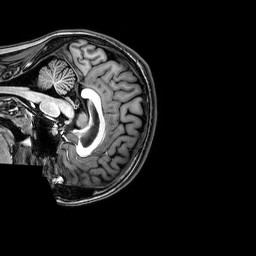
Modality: T1w
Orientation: sagittal
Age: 19
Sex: female